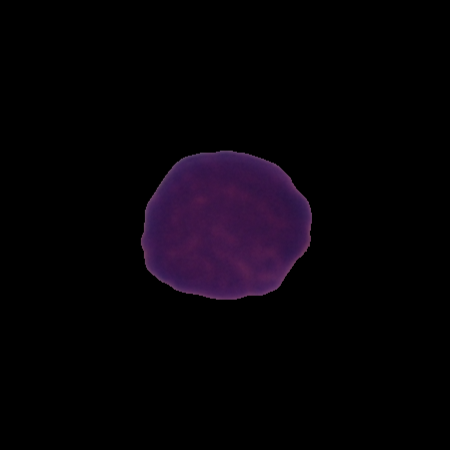
Label: healthy